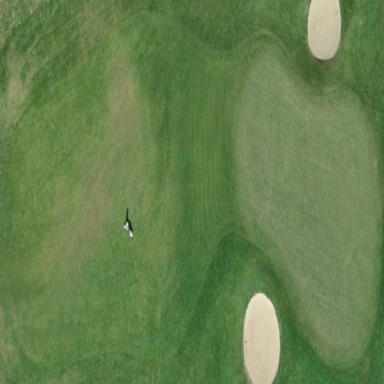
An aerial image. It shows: Golf fairway in the image.